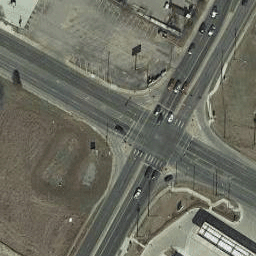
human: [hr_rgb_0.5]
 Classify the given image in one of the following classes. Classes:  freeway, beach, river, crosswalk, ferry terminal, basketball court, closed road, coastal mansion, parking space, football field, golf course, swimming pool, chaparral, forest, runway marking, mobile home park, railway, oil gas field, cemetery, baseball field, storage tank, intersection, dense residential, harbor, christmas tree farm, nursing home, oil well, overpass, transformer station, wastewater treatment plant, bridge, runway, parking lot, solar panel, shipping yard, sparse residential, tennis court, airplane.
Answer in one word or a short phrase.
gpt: intersection